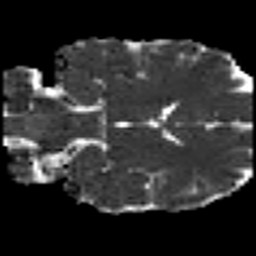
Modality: MD
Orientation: coronal
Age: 35
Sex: female
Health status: healthy
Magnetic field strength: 3 T
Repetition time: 8.4 s
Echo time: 0.0926 s